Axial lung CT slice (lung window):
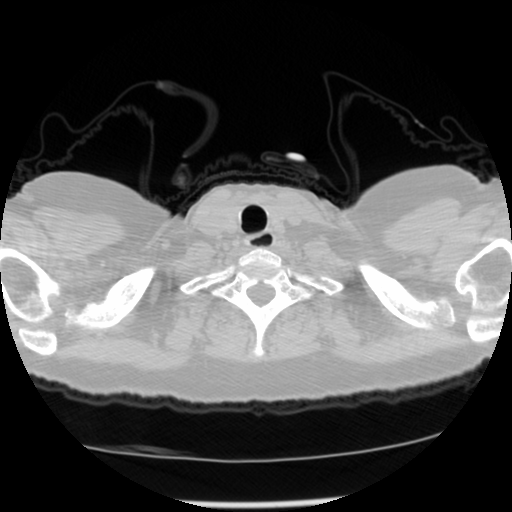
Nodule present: no